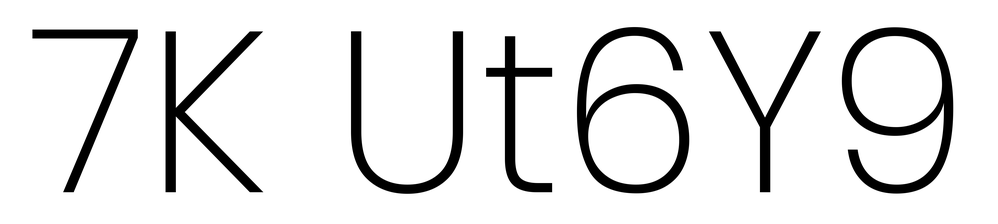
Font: Poppins-ExtraLight